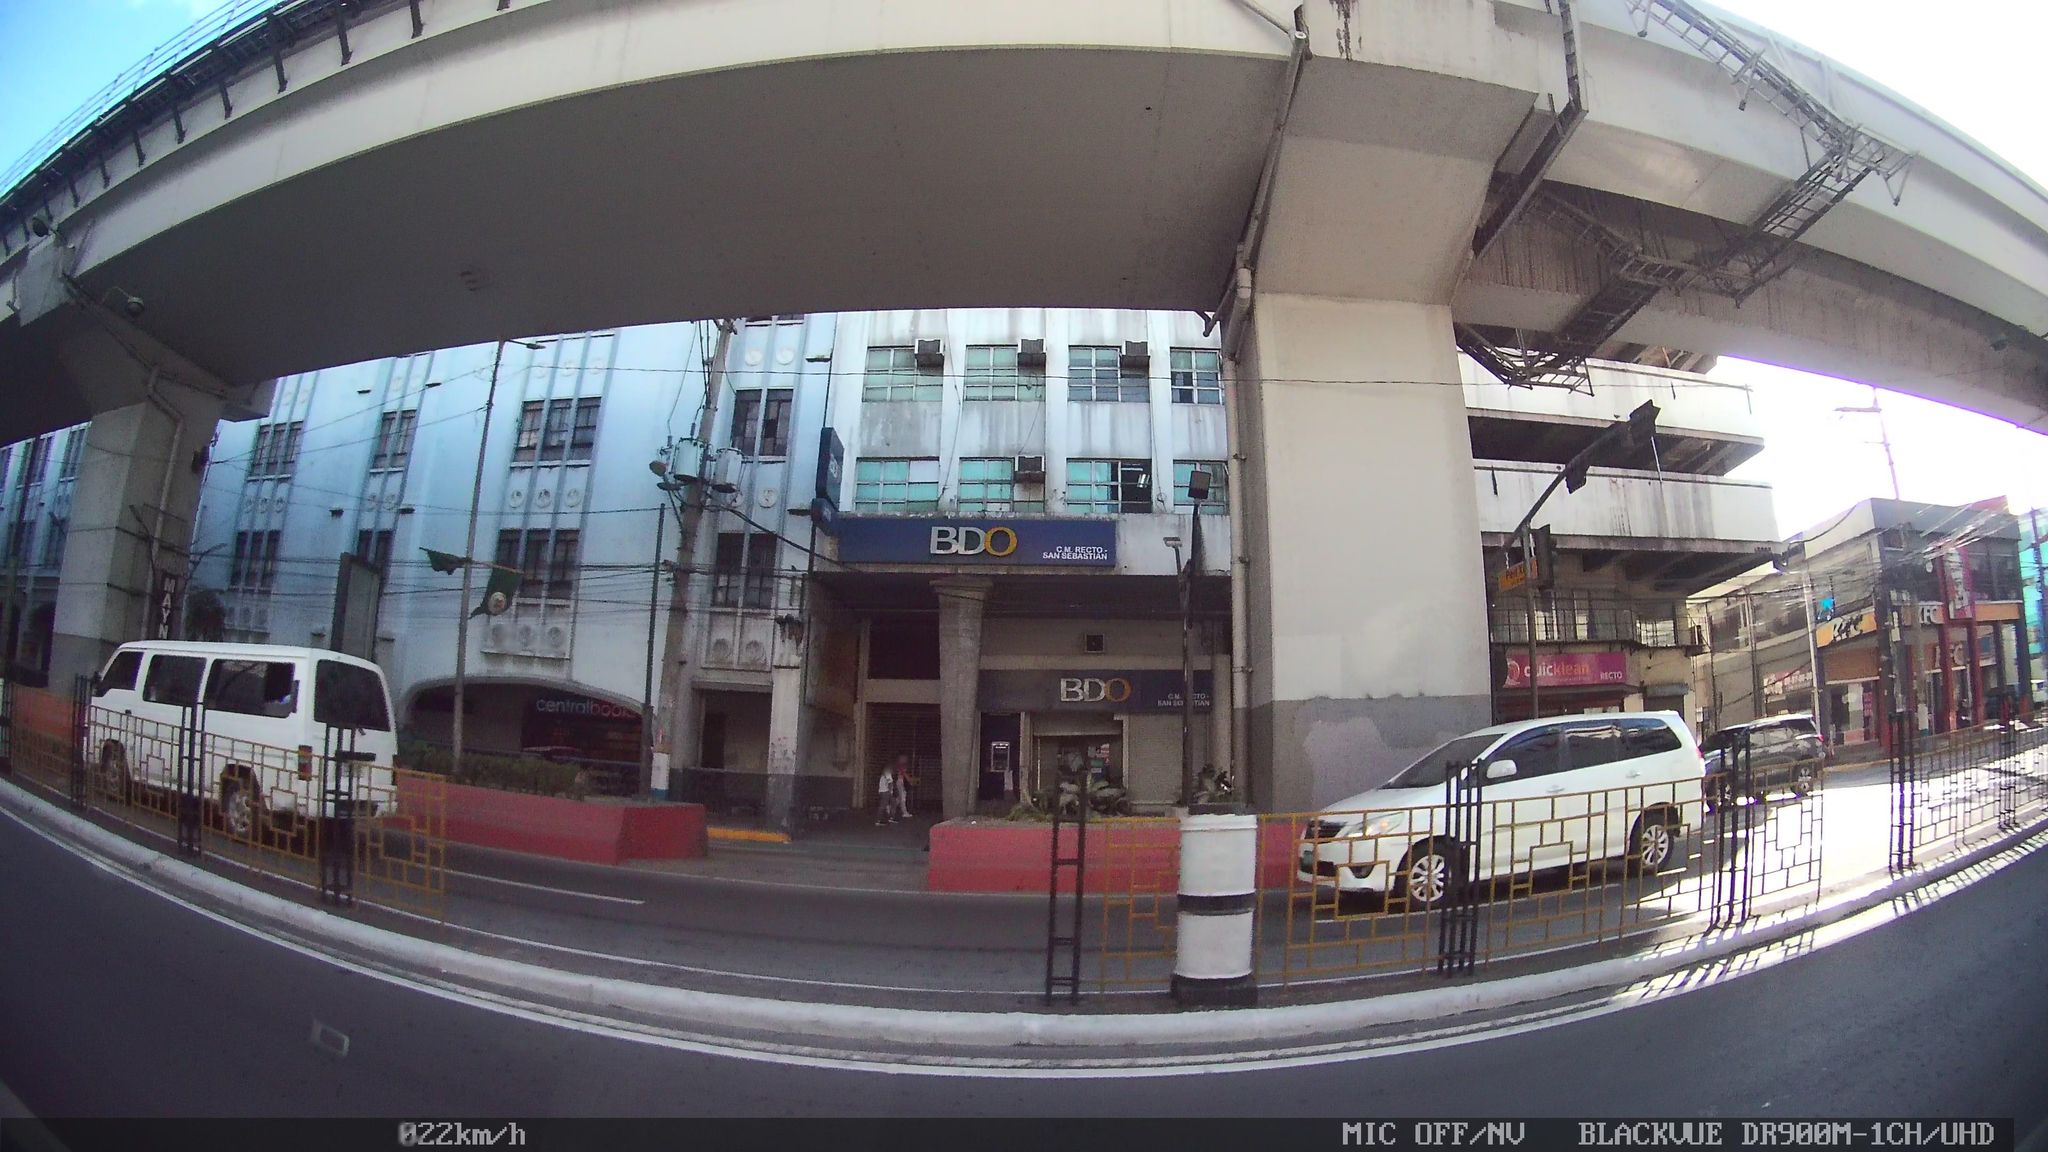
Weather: clear
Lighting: day
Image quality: good
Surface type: driving surface
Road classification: primary
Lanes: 3
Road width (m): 6.6
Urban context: urban centre
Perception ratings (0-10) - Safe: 0.55, Lively: 6.79, Beautiful: 3.2, Boring: 2.82, Depressing: 9.19, Wealthy: 1.08